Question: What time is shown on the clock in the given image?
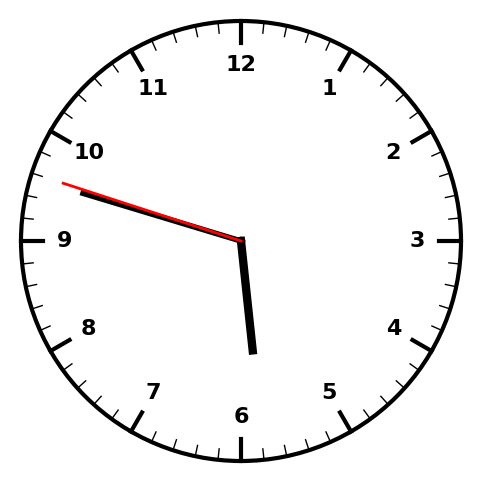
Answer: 05:47:48